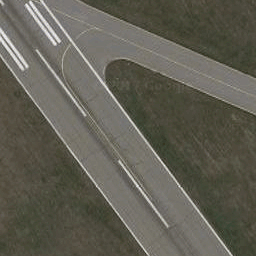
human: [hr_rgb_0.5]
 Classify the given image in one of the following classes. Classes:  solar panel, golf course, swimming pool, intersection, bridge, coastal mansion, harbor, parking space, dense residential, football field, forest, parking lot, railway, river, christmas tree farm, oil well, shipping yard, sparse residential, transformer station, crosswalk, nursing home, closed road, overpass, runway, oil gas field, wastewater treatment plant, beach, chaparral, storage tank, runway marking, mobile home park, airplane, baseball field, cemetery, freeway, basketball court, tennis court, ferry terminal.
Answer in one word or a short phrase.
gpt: runway